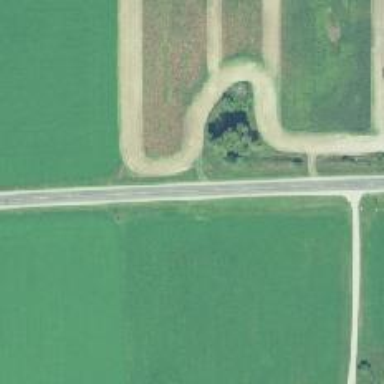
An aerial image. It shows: Unclassified road.